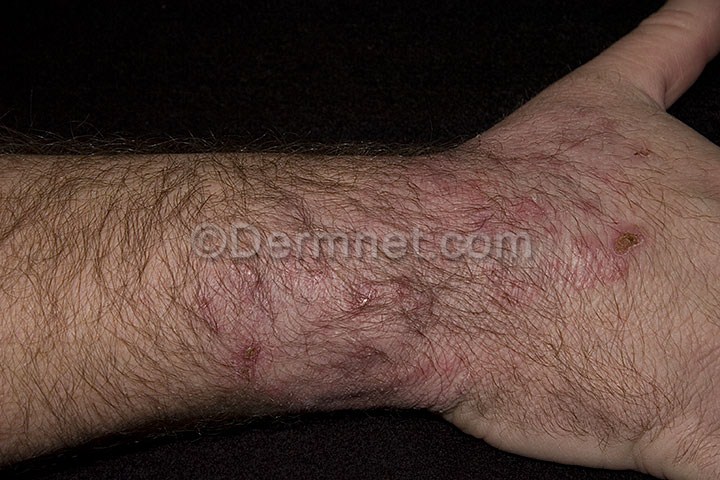
Disease: Tinea Ringworm Candidiasis and other Fungal Infections